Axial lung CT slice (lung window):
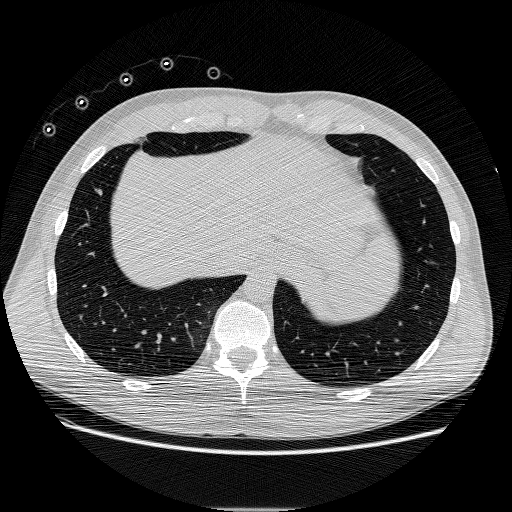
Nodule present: yes
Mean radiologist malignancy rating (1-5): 2.5